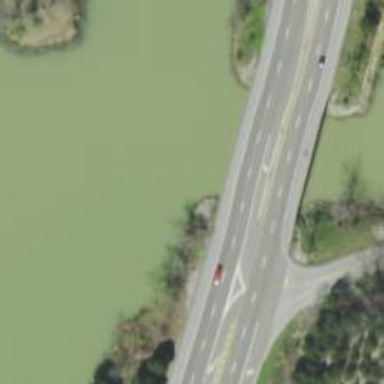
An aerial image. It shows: Trunk road bridge.